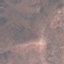
Land use / land cover: HerbaceousVegetation